Question: I have made a script in C# that should load data from a XML file into a ListView.
This is the XML file I used to test :
'''
<?xml version="1.0" encoding="utf-8"?>
<Items>
<wordExample languageOne="Poka" languageTwo="Doei" languageThree="Goodbye" />
<wordExample languageOne="1" languageTwo="2" languageThree="3" />
<wordExample languageOne="4" languageTwo="5" languageThree="6" />
<wordExample languageOne="7" languageTwo="8" languageThree="9" />
</Items>
'''
Now I get an error when I try to load the XMl into the ListView and I really don't know what it could be, this is actually the first time I try to use XML in C#.
This is the code used to load the XML into the ListView :
'''
public void ImportXMLToListView(ListView listview)
{
DialogResult dr = OPEN_FILE_DIA.ShowDialog();
if (dr == DialogResult.OK)
{
XDocument doc = XDocument.Load(OPEN_FILE_DIA.FileName);
int counter = 0;
foreach (var dm in doc.Descendants("Items"))
{
string tmpOne = dm.Attribute("languageOne").Value;
string tmpTwo = dm.Attribute("languageTwo").Value;
string tmpThree = dm.Attribute("languageThree").Value;
counter++;
ListViewItem lvi;
lvi = new ListViewItem(tmpOne);
lvi.SubItems.Add(tmpTwo);
lvi.SubItems.Add(tmpThree);
listview.Items.Add(lvi);
}
}
}
'''
Am I doing something wrong??
This is the error I get : (Object reference not set to an instance of an object.)

Please tell me what I do wrong I really try to understand :S
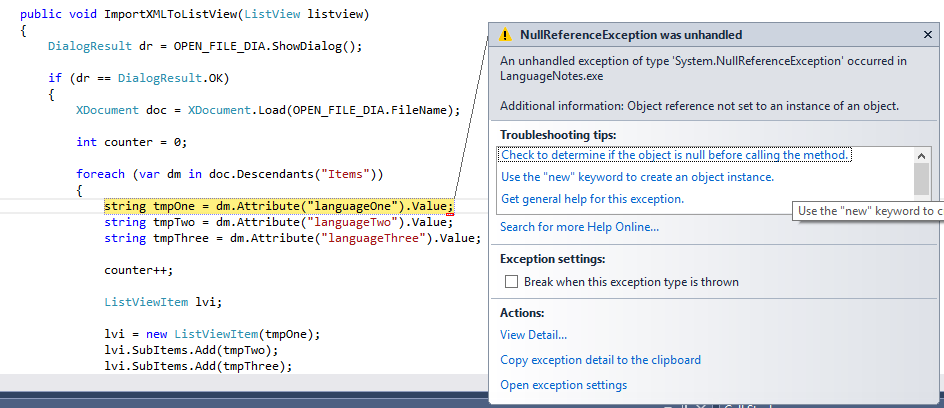
Answer: 'language' attributes belongs to your 'wordExample' items. You need 'doc.Descendants("wordExample")'
'''
foreach (var dm in doc.Descendants("wordExample"))
{
string tmpOne = (string)dm.Attribute("languageOne");
string tmpTwo = (string)dm.Attribute("languageTwo");
string tmpThree = (string)dm.Attribute("languageThree");
...
}
'''
And you can use explicit cast instead of directly accessing Value property to avoid 'NullReferenceException.'